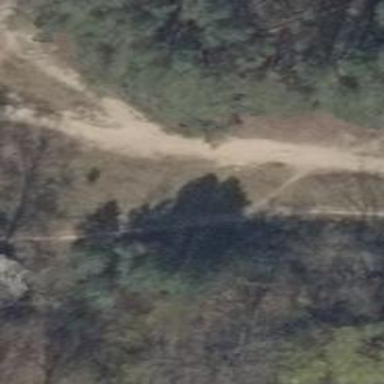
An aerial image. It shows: Dirt path.